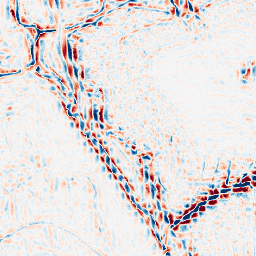
Category: wavelet
Decomposition family: wavelet_dwt
Decomposition parameters: wavelet: sym4
level: 3
Upsampling method: fft_zeropad
Upsampling parameters: scale: 8
Upsampling scale: 8